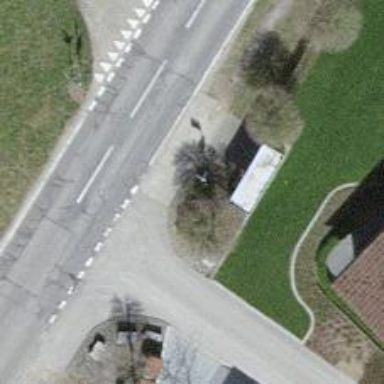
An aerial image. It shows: Bus stop with platform for public transport.